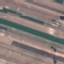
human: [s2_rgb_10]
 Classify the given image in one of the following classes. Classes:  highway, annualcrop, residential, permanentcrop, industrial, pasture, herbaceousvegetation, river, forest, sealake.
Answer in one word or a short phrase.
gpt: AnnualCrop